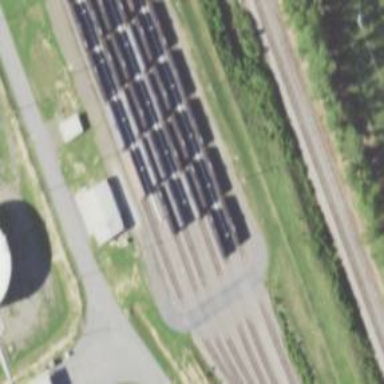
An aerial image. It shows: Loading rack for railways.